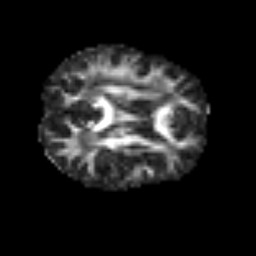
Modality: FA
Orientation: axial
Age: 62
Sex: female
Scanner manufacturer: siemens
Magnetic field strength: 3 T
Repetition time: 3.2 s
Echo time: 0.081 s